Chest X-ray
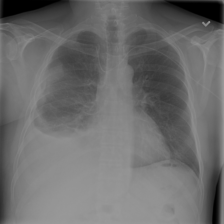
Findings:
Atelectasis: negative
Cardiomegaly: negative
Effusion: positive
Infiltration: negative
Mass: positive
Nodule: negative
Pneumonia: negative
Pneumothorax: negative
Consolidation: negative
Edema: negative
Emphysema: negative
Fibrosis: negative
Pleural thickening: negative
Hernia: negative